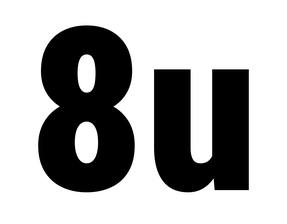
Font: Roboto_Condensed_Black